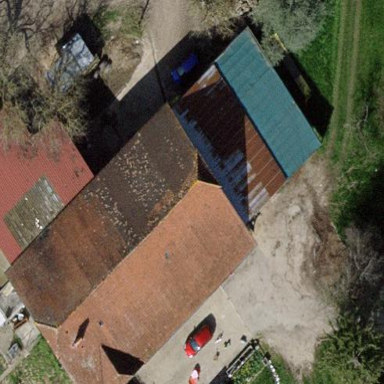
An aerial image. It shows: View of roof of building.